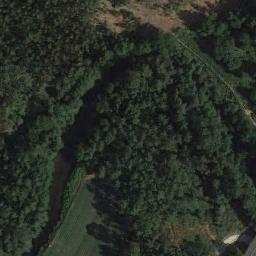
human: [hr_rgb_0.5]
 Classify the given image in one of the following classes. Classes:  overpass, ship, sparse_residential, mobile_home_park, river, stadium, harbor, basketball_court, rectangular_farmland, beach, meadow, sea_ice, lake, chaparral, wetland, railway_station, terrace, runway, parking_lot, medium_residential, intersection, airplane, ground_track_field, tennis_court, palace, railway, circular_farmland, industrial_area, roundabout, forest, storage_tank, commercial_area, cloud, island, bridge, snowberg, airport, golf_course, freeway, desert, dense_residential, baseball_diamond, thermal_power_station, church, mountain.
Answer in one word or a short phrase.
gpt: river